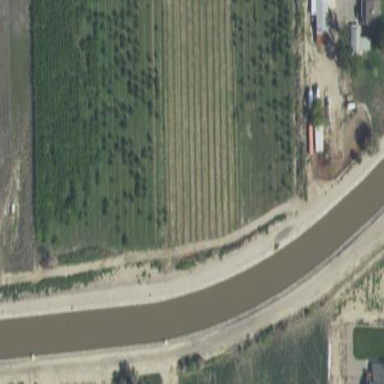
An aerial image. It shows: Canal with water flowing through it.